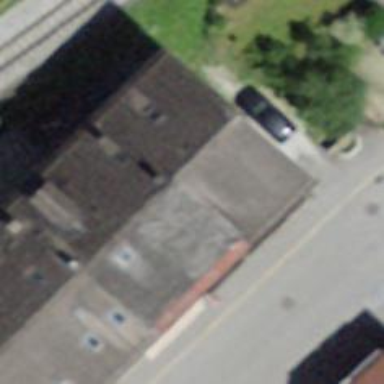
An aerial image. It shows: Clothing store.